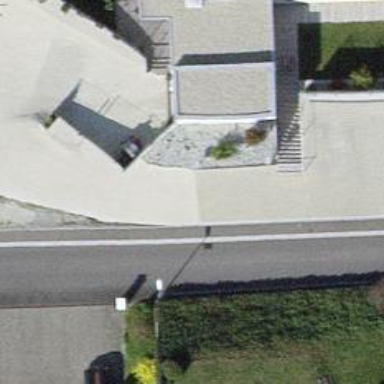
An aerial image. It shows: Asphalt sidewalk along the footway.